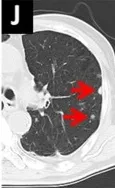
(H-J) Chest CT 2 months after the second pericardiocentesis shows a decrease in pericardial effusion, reduction of the primary lesion (circle), and a few new intrapulmonary lesions (arrows).
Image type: radiology (ct)